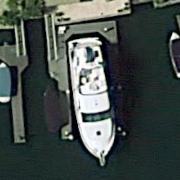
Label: Civil_yacht